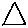
Label: triangle